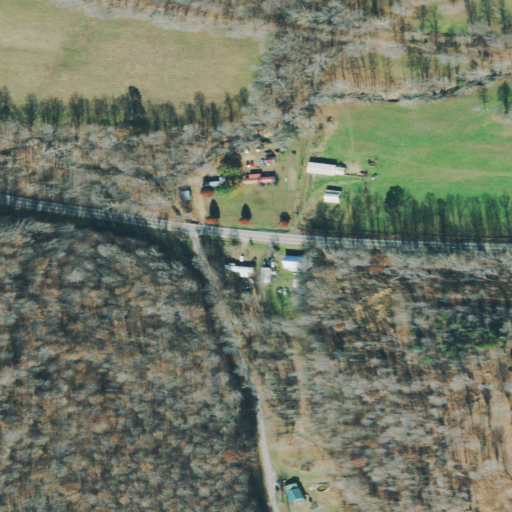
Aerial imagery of valley in Tennessee named Baggett Hollow containing deciduous forest, pasture, open development, grassland, and low intensity development